Brain MRI, t1w sequence, axial 2D slice.
Patient: age 29, sex F, weight 78 kg, height 1.78 m
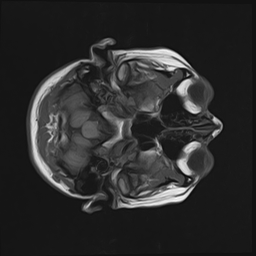